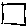
Label: square